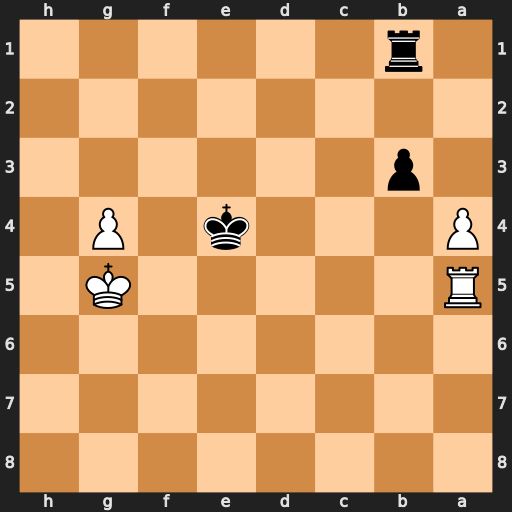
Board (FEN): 8/8/8/R5K1/P3k1P1/1p6/8/1r6
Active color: b
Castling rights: -
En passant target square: -
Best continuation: Rd1 Ra7 b2